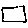
Label: square